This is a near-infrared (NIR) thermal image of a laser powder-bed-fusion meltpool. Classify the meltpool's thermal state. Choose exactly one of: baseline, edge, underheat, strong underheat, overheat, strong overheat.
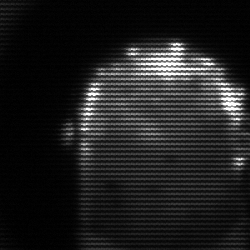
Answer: baseline